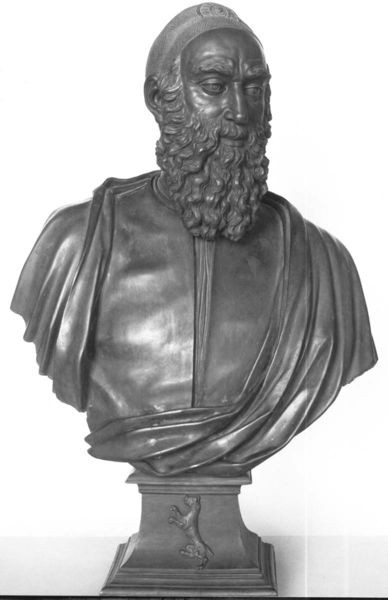
Titel: Büste des Bindo Altoviti
Künstler: Benvenuto Cellini
Institution: Boston, Isabella Stewart Gardner Museum
Schlagwörter: kopf, mann, umhang, bar, hut, hüte, kopfbedeckungen, mund, nase, ohr, tier, haube, bart, hemd, kappe, mütze, mützen, augen, falten, sockel, vollbart, gewand, lippen, locken, schulter, pferd, statue, kopfbedeckung, lächeln, brauen, büste, glanz, bronze, katze, panzer, lockig, schwarzweiß, arabisch, brustpanzer, ross, löwe, guss, raubkatze, südländisch, aufen, wappentier, panzerung, gelockt, -arme, büdte